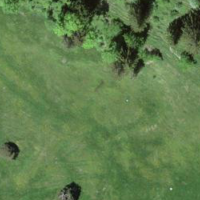
EUNIS habitat code: 24
Species observed at this site:
Cirsium palustre